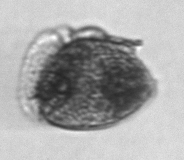
Label: Dinophysis_norvegica